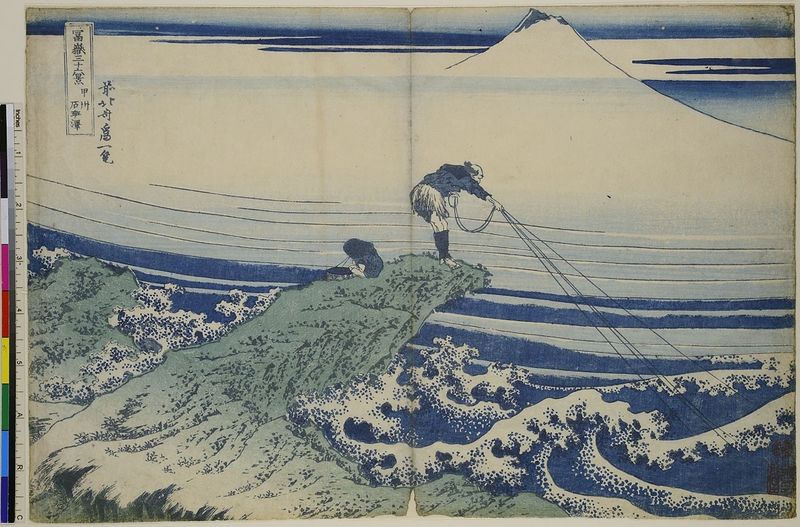
Titel: Kajikazawa in der Provinz Koshu, Blatt 15 aus der Serie: 36 Ansichten des Fuji
Künstler: Katsushika Hokusai
Standort: Hamburg
Institution: Museum für Kunst und Gewerbe Hamburg
Schlagwörter: berg, blau, himmel, mann, meer, wasser, weiß, aquarell, grün, landschaft, sitzen, malerei, stehen, schnur, holzschnitt, japan, welle, fischer, berge, gebirge, nebel, tau, schriftzeichen, klippe, vulkan, asien, druckgraphik, druckgrafik, buchstaben, china, zeit, farbholzschnitt, angler, angeln, fischen, kliff, mer, werkzeuge, schaumkrone, sea, edo, fuji, reproduktionen, volcano, druckerzeugnisse, angelgerät, fischereigerät, fischfanggerät, volcan